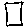
Label: square